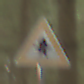
Verkehrszeichen: Vorfahrt
Umgebung: Outdoor, Nature
Tageszeit: MorningAfternoon
Wetter: Overcast
Licht: Natural
Jahreszeit: Winter
Kontrast: LowContrast